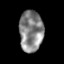
Tissue: lung
Cell type: Epithelial cells
Senescence score: 0.2
Nuclear area (px): 958
Mean DAPI intensity: 134.094